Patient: sex M, age 56
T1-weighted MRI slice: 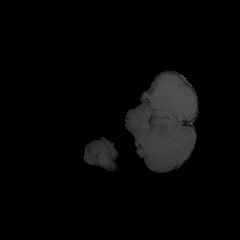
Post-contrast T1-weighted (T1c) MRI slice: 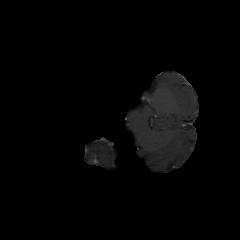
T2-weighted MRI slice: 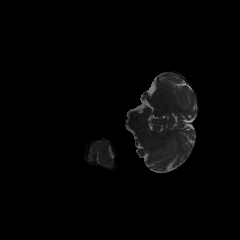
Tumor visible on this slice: no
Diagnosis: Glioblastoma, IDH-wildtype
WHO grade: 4